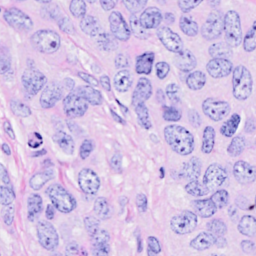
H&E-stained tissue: Breast